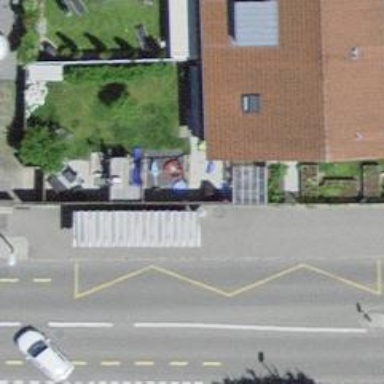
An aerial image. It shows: Bus stop with shelter. It is platform for public transport.